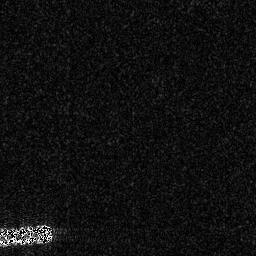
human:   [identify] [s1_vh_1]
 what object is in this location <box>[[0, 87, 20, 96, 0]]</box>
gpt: <ref>1 medium ship at the bottom left</ref>